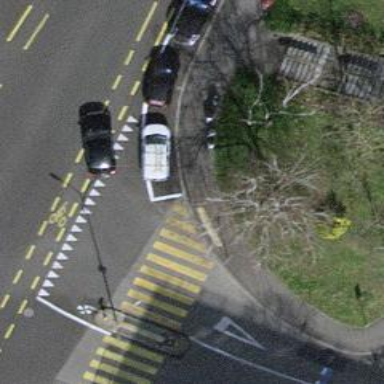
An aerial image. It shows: Asphalt sidewalk along the footway.